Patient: sex M, age 22
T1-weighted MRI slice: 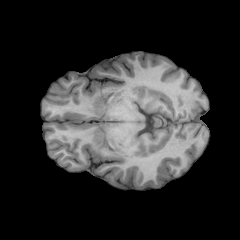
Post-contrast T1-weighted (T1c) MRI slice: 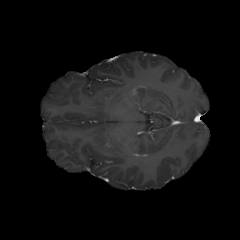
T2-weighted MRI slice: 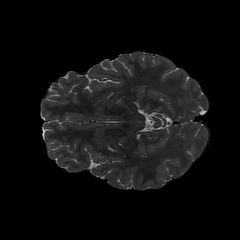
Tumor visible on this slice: no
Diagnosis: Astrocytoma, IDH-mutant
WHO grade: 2